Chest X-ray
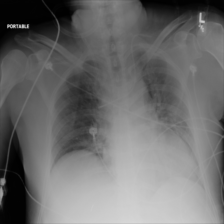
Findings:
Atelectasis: positive
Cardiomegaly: negative
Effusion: negative
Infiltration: negative
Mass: negative
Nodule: negative
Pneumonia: negative
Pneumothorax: negative
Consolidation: negative
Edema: negative
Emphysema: negative
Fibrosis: negative
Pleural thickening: negative
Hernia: negative